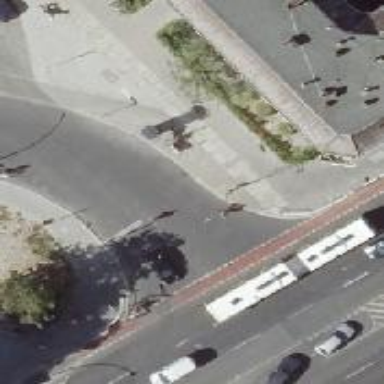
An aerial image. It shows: Unmarked crossing on the road.